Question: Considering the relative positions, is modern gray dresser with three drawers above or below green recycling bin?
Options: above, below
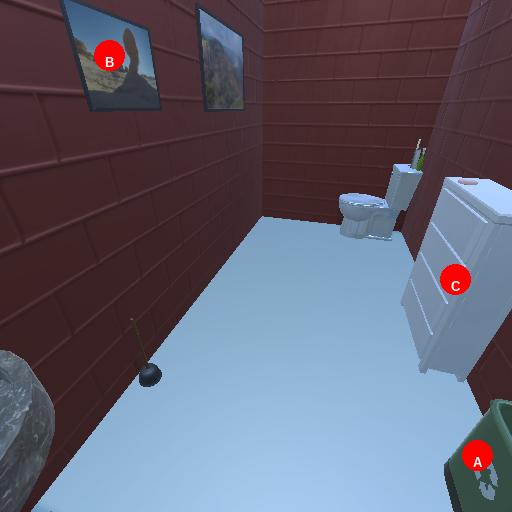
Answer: above